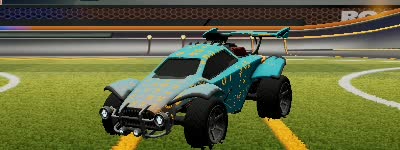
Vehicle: octane